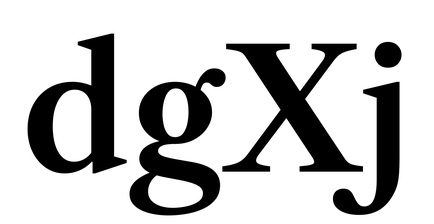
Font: LibreCaslonText_SemiBold